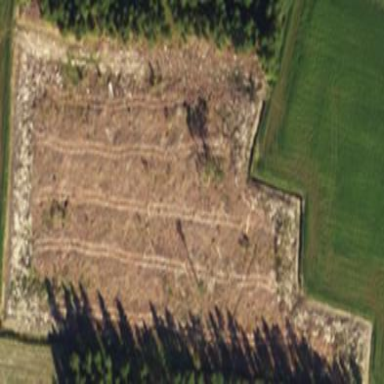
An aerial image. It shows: Clearcut man-made area surrounded by scrub vegetation.